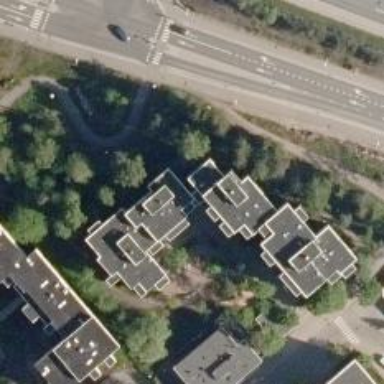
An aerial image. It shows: Footway tunnel passing through building.